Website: ulta-beauty
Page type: address-validator
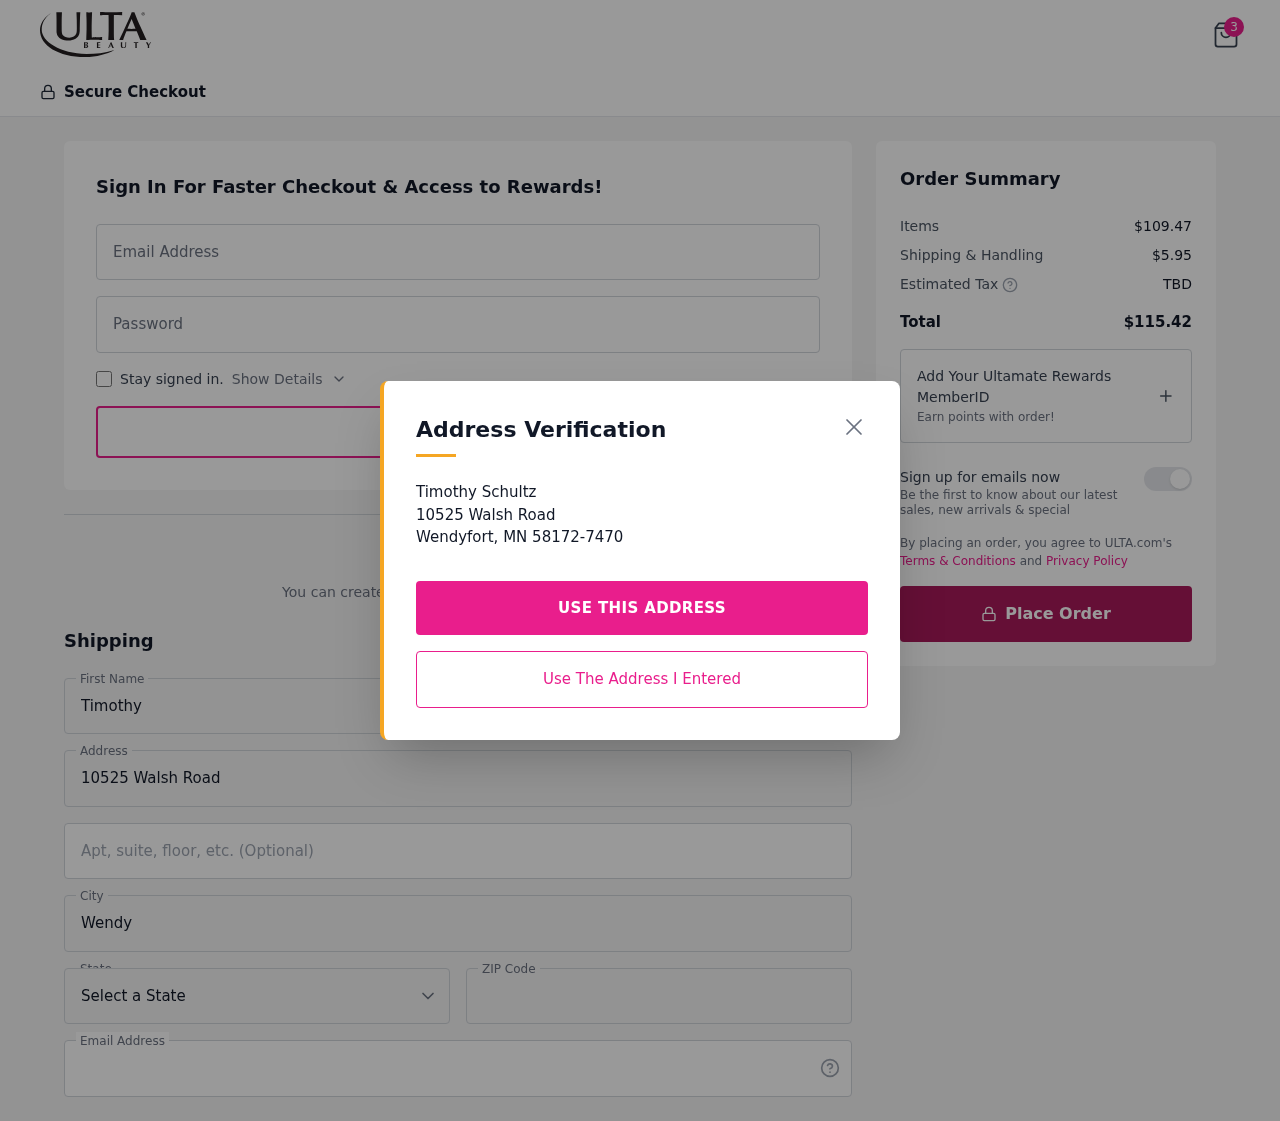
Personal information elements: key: PII_CITY
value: Wendyfort
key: PII_EMAIL
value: timothy.schultz@yahoo.com
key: PII_FIRSTNAME
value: Timothy
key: PII_LASTNAME
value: Schultz
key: PII_POSTCODE
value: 58172
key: PII_STATE_ABBR
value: MN
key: PII_STREET
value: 10525 Walsh Road
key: PII_STREET2
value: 10525 Walsh Road
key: PII_FULLNAME2
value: Timothy Schultz
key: PII_CITY2
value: Wendyfort
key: PII_STATE_ABBR2
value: MN
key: PII_POSTCODE_FULL
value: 58172
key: PII_POSTCODE_EXT
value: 7470
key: PII_POSTCODE_NUMERIC
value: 58172
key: PII_POSTCODE_EXT_NUMERIC
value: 7470
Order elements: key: ORDER_NUM_ITEMS
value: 3
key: ORDER_SUBTOTAL
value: $109.47
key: ORDER_SHIPPING_COST
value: $5.95
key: ORDER_TOTAL
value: $115.42